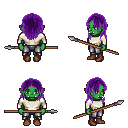
a pixel art fantasy rpg character, female body template, orc, green skin, white long-sleeve shirt, metal pants, purple long hairstyle, brown shoes, spear, four views (front, back, left, right), 2x2 character sprite sheet, small pixel art, hard edges, no anti-aliasing